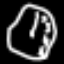
Label: clock